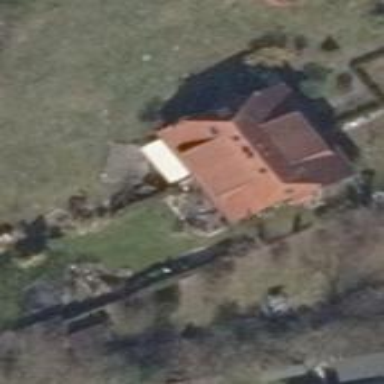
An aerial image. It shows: Building with half-hipped roof.